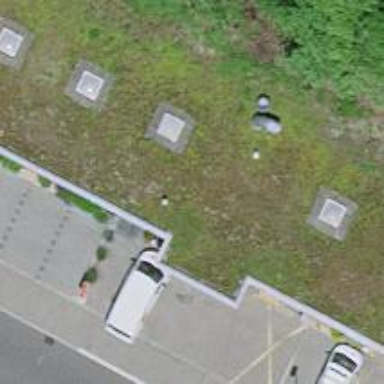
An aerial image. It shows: Commercial building.